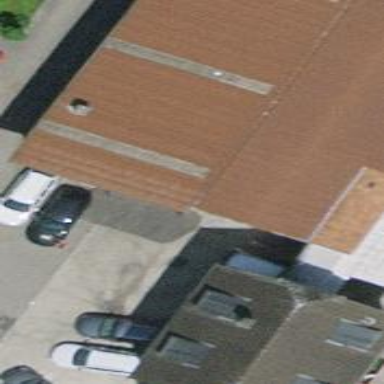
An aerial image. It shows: Car repair shop.